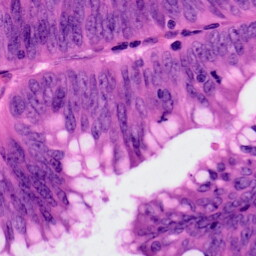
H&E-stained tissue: Colon